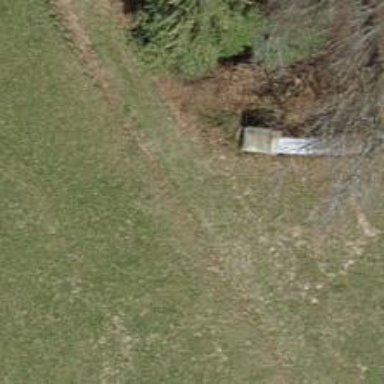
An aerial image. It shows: Path.